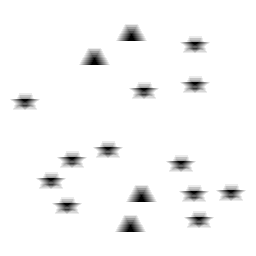
Squares: 0
Triangles: 4
Stars: 12
Total shapes: 16